Interaction volume radius: 5 \u00c5
Interaction volume height: 15 \u00c5
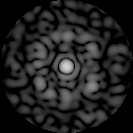
Disorder parameter: 0.7458